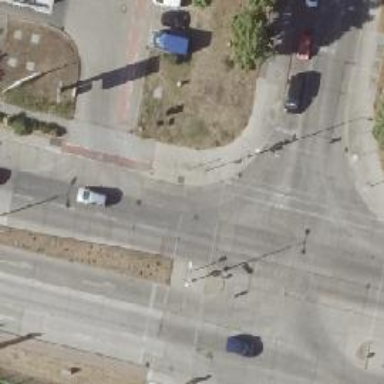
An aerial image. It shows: Concrete footway with crossing controlled by traffic signals. There is island at the crossing.